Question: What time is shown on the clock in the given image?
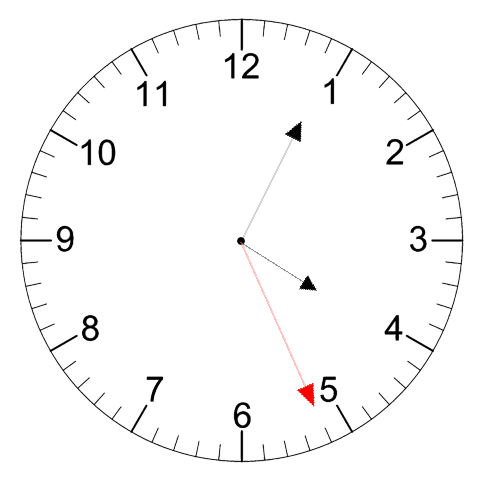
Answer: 04:04:26